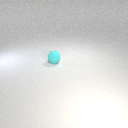
small cyan rubber sphere